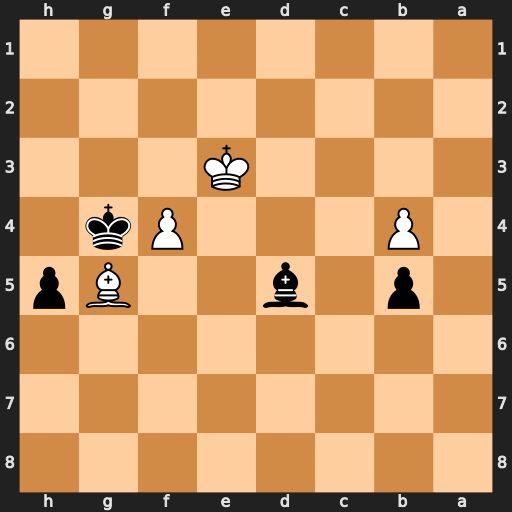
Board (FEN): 8/8/8/1p1b2Bp/1P3Pk1/4K3/8/8
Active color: b
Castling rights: -
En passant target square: -
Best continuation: h4 Bxh4 Kxh4